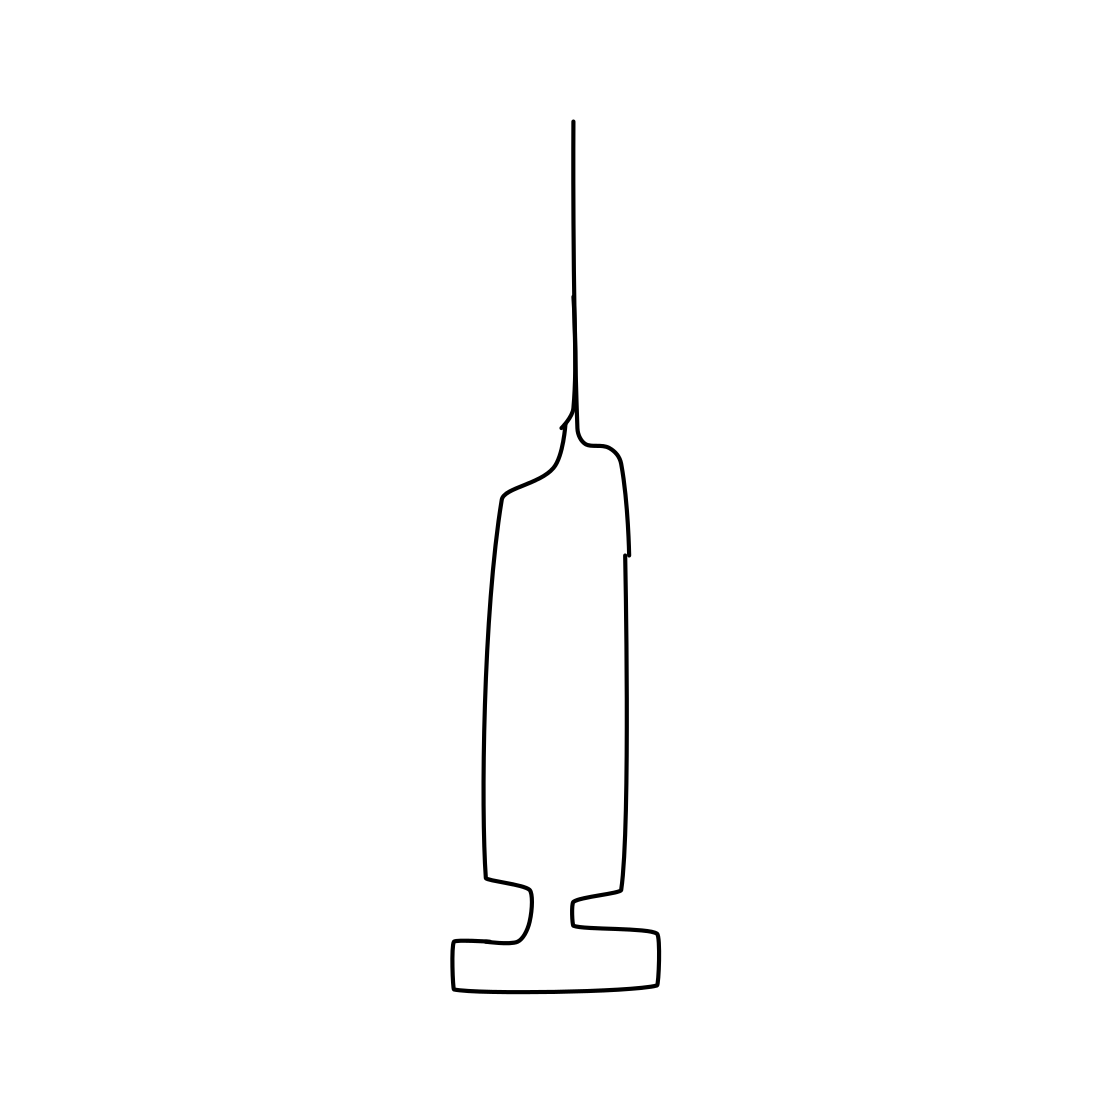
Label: syringe